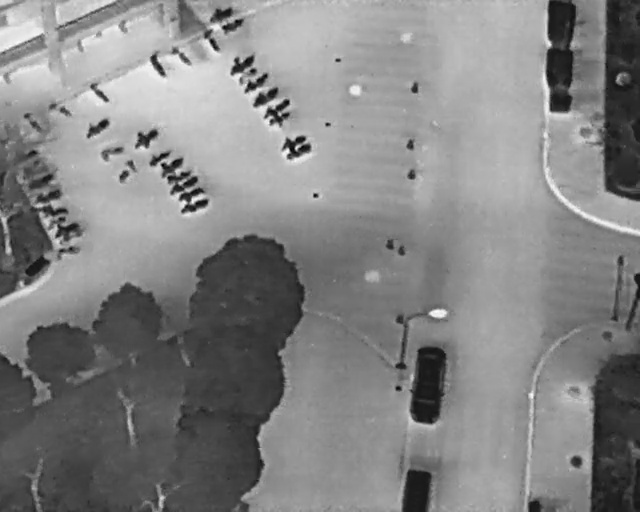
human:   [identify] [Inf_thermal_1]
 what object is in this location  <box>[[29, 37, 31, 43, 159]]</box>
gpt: <ref>1 medium bicycle at the center</ref>

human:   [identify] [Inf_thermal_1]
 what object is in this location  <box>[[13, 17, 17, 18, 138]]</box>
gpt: <ref>1 small bicycle at the top left</ref>